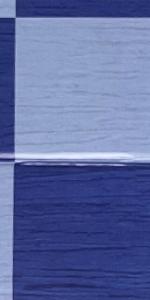
Label: Empty